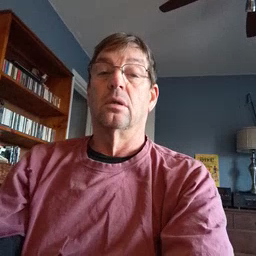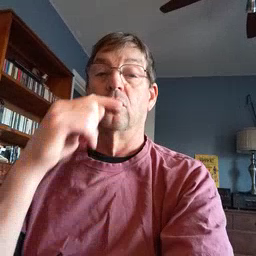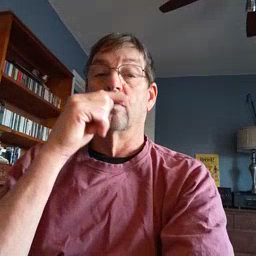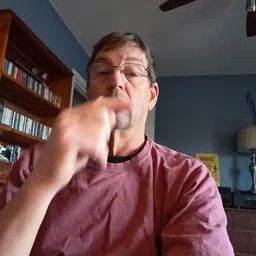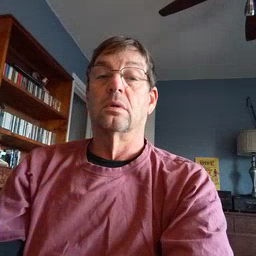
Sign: toothbrush